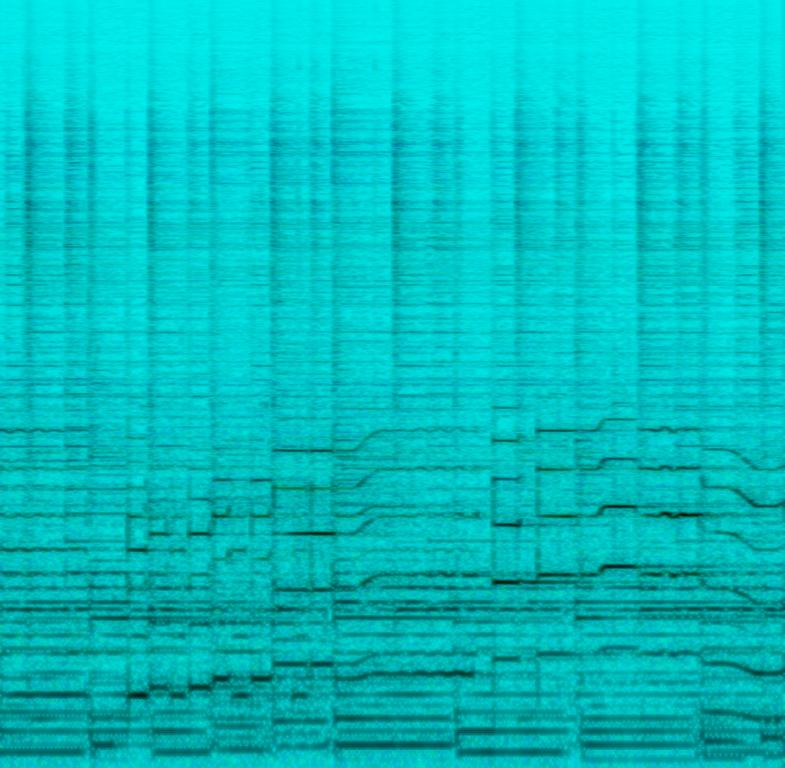
The song is a slow country song - a country ballad played on a steel guitar. This is the type of song that would be suitable for an old country western movie where a hero character walks into a diner. This is a live recording and the song has a slow tempo.